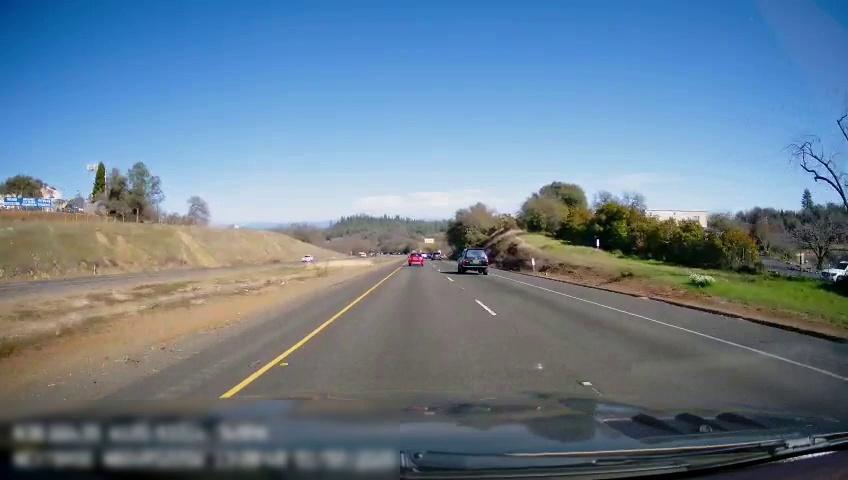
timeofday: Day
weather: Sunny
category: Drivable Space
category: Drivable Space
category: Drivable Space
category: Vehicles | SUV
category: Vehicles | SUV
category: Vehicles | SUV
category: Vehicles | Car
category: Lanes | Current Lane
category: Lanes | Current Lane
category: Lanes | Alternate Lane